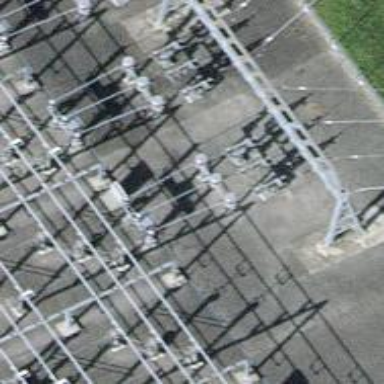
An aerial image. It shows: Bay for power lines.